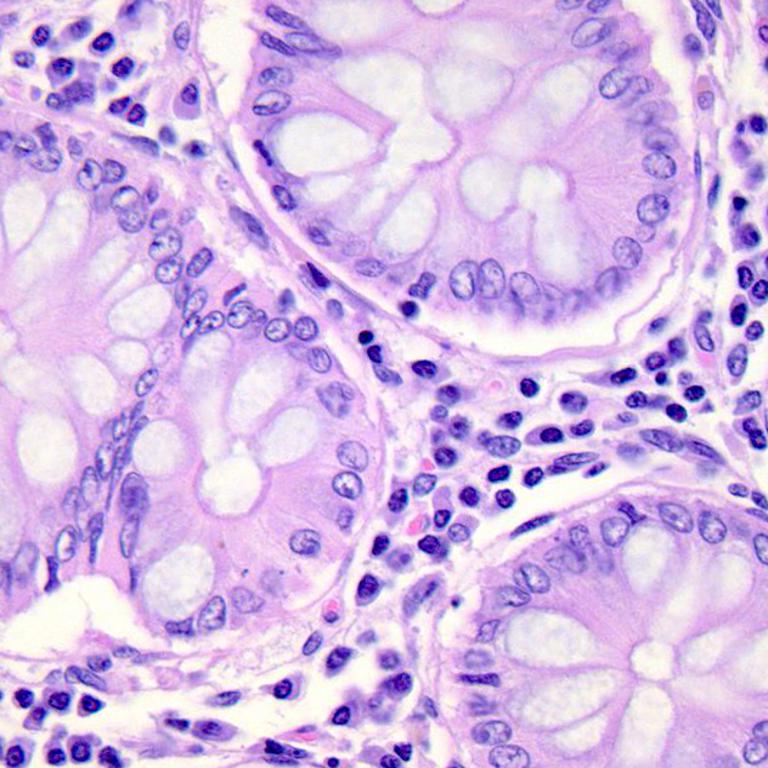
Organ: colon
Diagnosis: benign